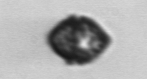
Label: Kryptoperidinium_triquetrum